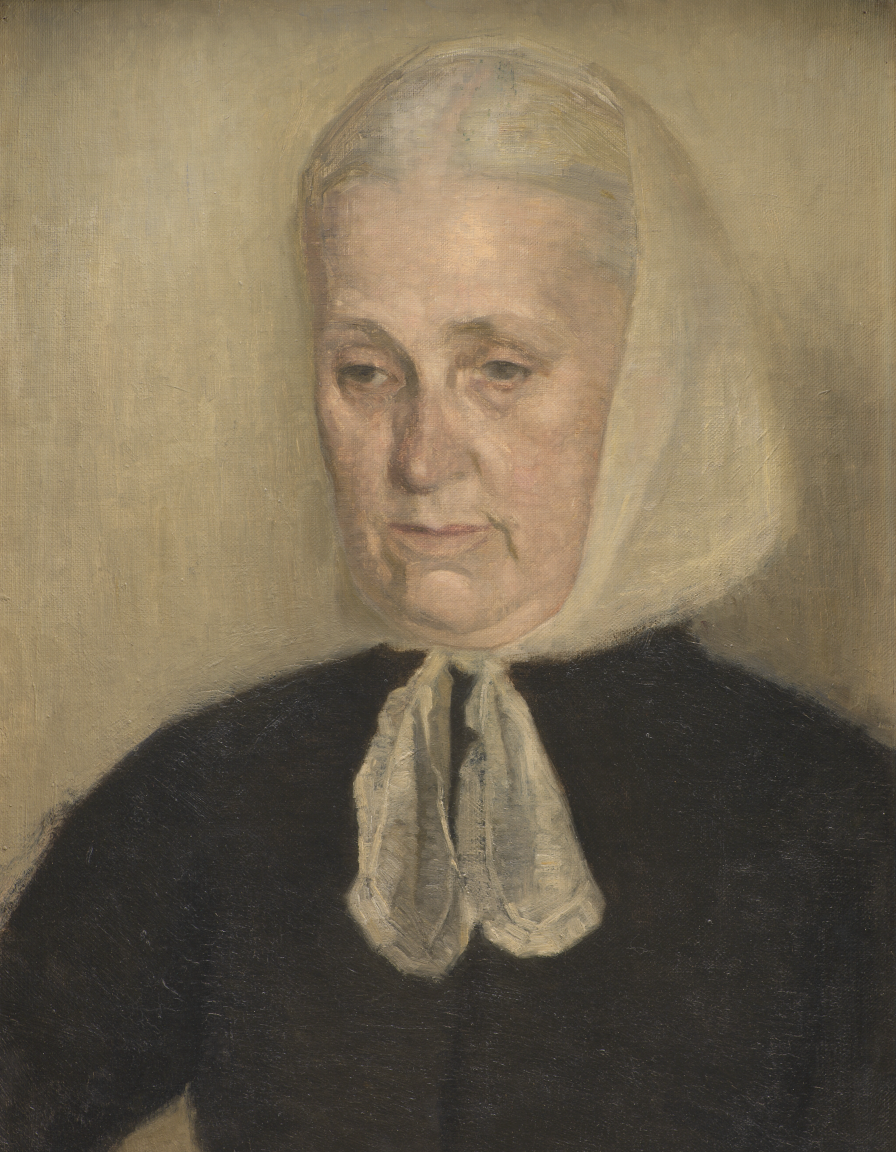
portrait painting, medium, bright diffused light, elderly woman in dark dress with white head covering and white lace bow at neckline, gaze directed downward and to the left, heavily lined face, warm olive beige background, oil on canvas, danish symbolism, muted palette